Question: I have one 'UIWebView' in my app,
'''
-(void)viewDidLaod{
NSURL *url = [NSURL URLWithString:@"some url string"];
NSURLRequest *request = [NSURLRequest requestWithURL:url cachePolicy:NSURLRequestReloadRevalidatingCacheData timeoutInterval:30.0];
myWbView.delegate = self;
[myWebView loadRequest:request];
if ([timer isValid]) {
[timer invalidate];
}else{
timer = [NSTimer scheduledTimerWithTimeInterval:1.0 target:self selector:@selector(addSec:) userInfo:nil repeats:YES];
//counting seconds
}
-(void)webViewDidFinishLoad:(UIWebView *)webView{
if (webView.isloading){
NSLog(@"LOADING");//it takes 5-8 seconds in average keep logging this
}else{
NSLog(@"FINISH");//since the request started,8-15 seconds later this is logged out
}
}
- (void)webView:(UIWebView *)webView didFailLoadWithError:(NSError *)error{
NSLog(@"LOAD FAIL: %@",error);
}
'''
here's the <URL> I am trying to load,
I put the webview controller in a 'pageViewController' that every time I swipe to the next page a new load request starts.
(I do stop any unfinished loading when the swiped out views dealloc, so it won't be blocking the web tread)
sometimes i got some error messages like:

As a newbie to app development, I totally have no idea what's wrong with my code, is it some thread got stuck or the webpage using JavaScript/HTML5 that matters the speed?
I had looked into the Flipboard app (iOS7 version) which uses webview to load content page,it responses immediately after user taps any post on it. Even if the loading speed of 'UIWebView' is normally slow, a faster performance is possible.
Any suggested guide link / background knowledge I should have known would be appreciated.
PS: Since another better stuff 'WKWebView' is only supported in iOS8 and later
(in my app 'WKWebView' loads in the same speed as 'UIWebView', but scores higher at <URL>,
I still need UIWebView for iOS7.
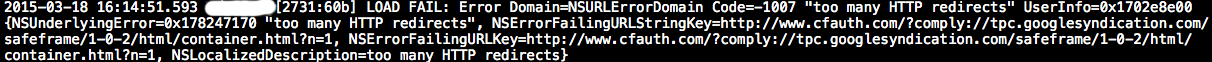
Answer: Well, the 'NSLocalizedDescription' of the error you printed says what's going on: "Too many HTTP redirects."
When you try to access a web page, rather than giving you the page you're trying to reach, the server can reply with a redirect--an address for a different page you should go to instead. For instance, accessing a shortened link will typically redirect you to the real page; a password-protected website might redirect you to a sign-in page; or a site that's been redesigned might redirect old addresses to their new locations.
However, if not implemented carefully, this feature could end up locking up a browser by redirecting it infinitely: for instance, imagine if 'www.example.com/a' redirected you to 'www.example.com/b', and 'www.example.com/b' redirected you back to 'www.example.com/a'. So browsers impose a limit on the number of redirects they'll follow--usually about ten or fifteen--to avoid getting stuck in these kinds of loops.
The error you're getting means that, for some reason, accessing that page is causing your browser to be redirected many times in a row--so many that it just assumed something must be wrong and gave up.
Sitting here without a copy of your app to examine, I can't tell you what those redirects are, let alone why they're being issued, but you can at least answer the first question using the Safari Web Inspector. You'll find it in Safari's "Develop" menu, which can be enabled in Safari preferences; there are options in that menu to inspect web pages in iOS devices or simulators. You may have to turn the Web Inspector option on in the device's or simulator's Safari settings as well.
The Web Inspector's Timeline tool can tell you what redirects you're getting sent through. Once you know that, you may be able to figure out why it's doing what it's doing, and maybe even tweak your app to work around the issue. (For example, the user agent string your UIWebView is using might be confusing the servers involved. This is a complete guess, though, so don't assume that that's what's going on here.)